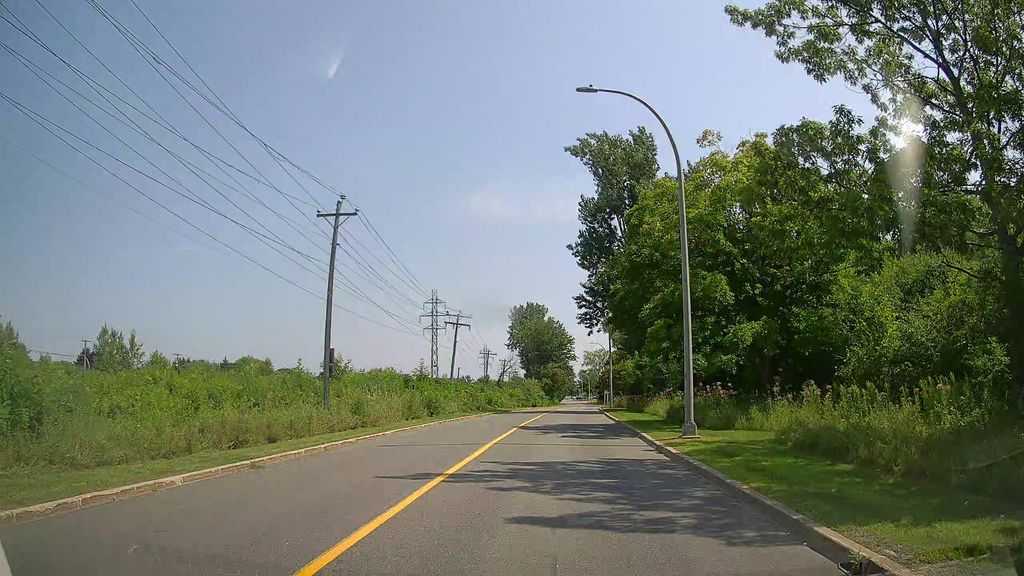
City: montreal